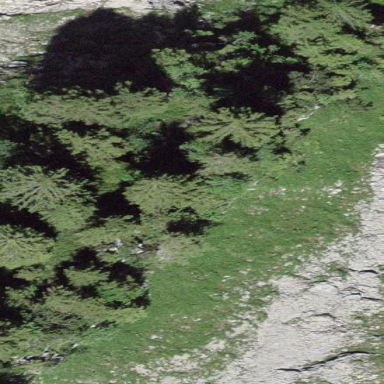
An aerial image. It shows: Forest area.